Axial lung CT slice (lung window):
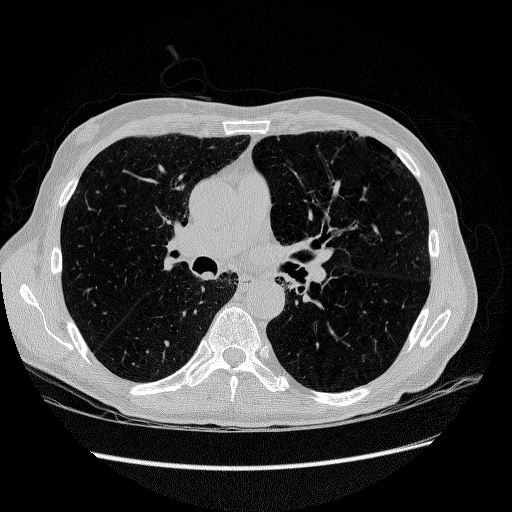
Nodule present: no